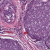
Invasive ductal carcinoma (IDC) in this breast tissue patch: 0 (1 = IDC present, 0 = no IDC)